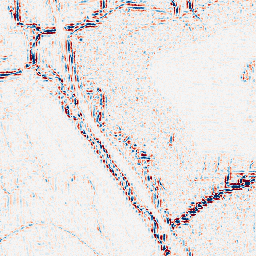
Category: wavelet
Decomposition family: wavelet_reverse_biorthogonal
Decomposition parameters: wavelet: rbio1.3
level: 2
Upsampling method: sinc_blackman
Upsampling parameters: scale: 4
kernel_size: 16
Upsampling scale: 4